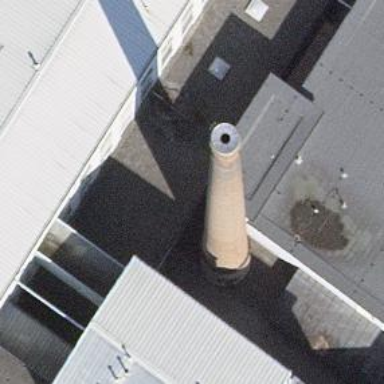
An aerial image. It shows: Chimney that is man-made.